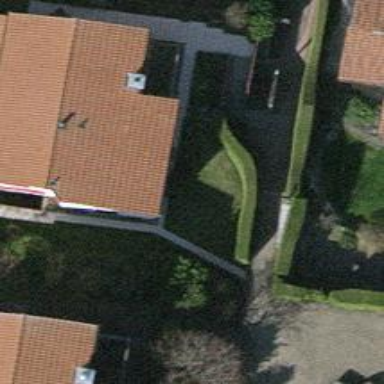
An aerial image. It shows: Hedge acting as barrier.